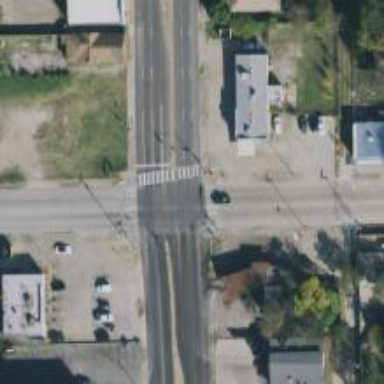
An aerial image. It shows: Crossing on the road.